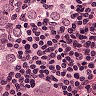
Metastatic tissue present: yes